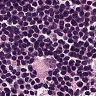
Metastatic tissue present: yes